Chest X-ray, AP view. Patient: 58 years old, sex M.
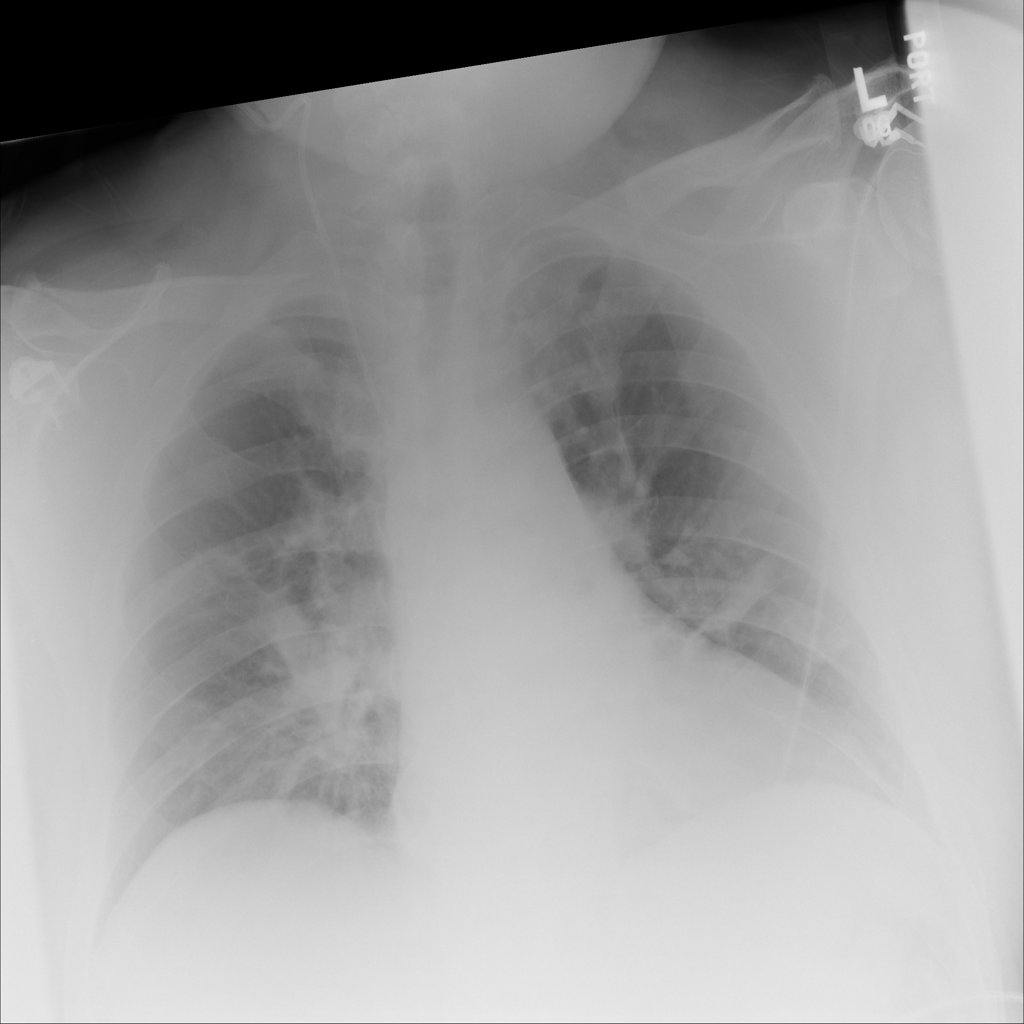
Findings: Atelectasis, Infiltration